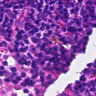
Metastatic tissue present: no